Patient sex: M
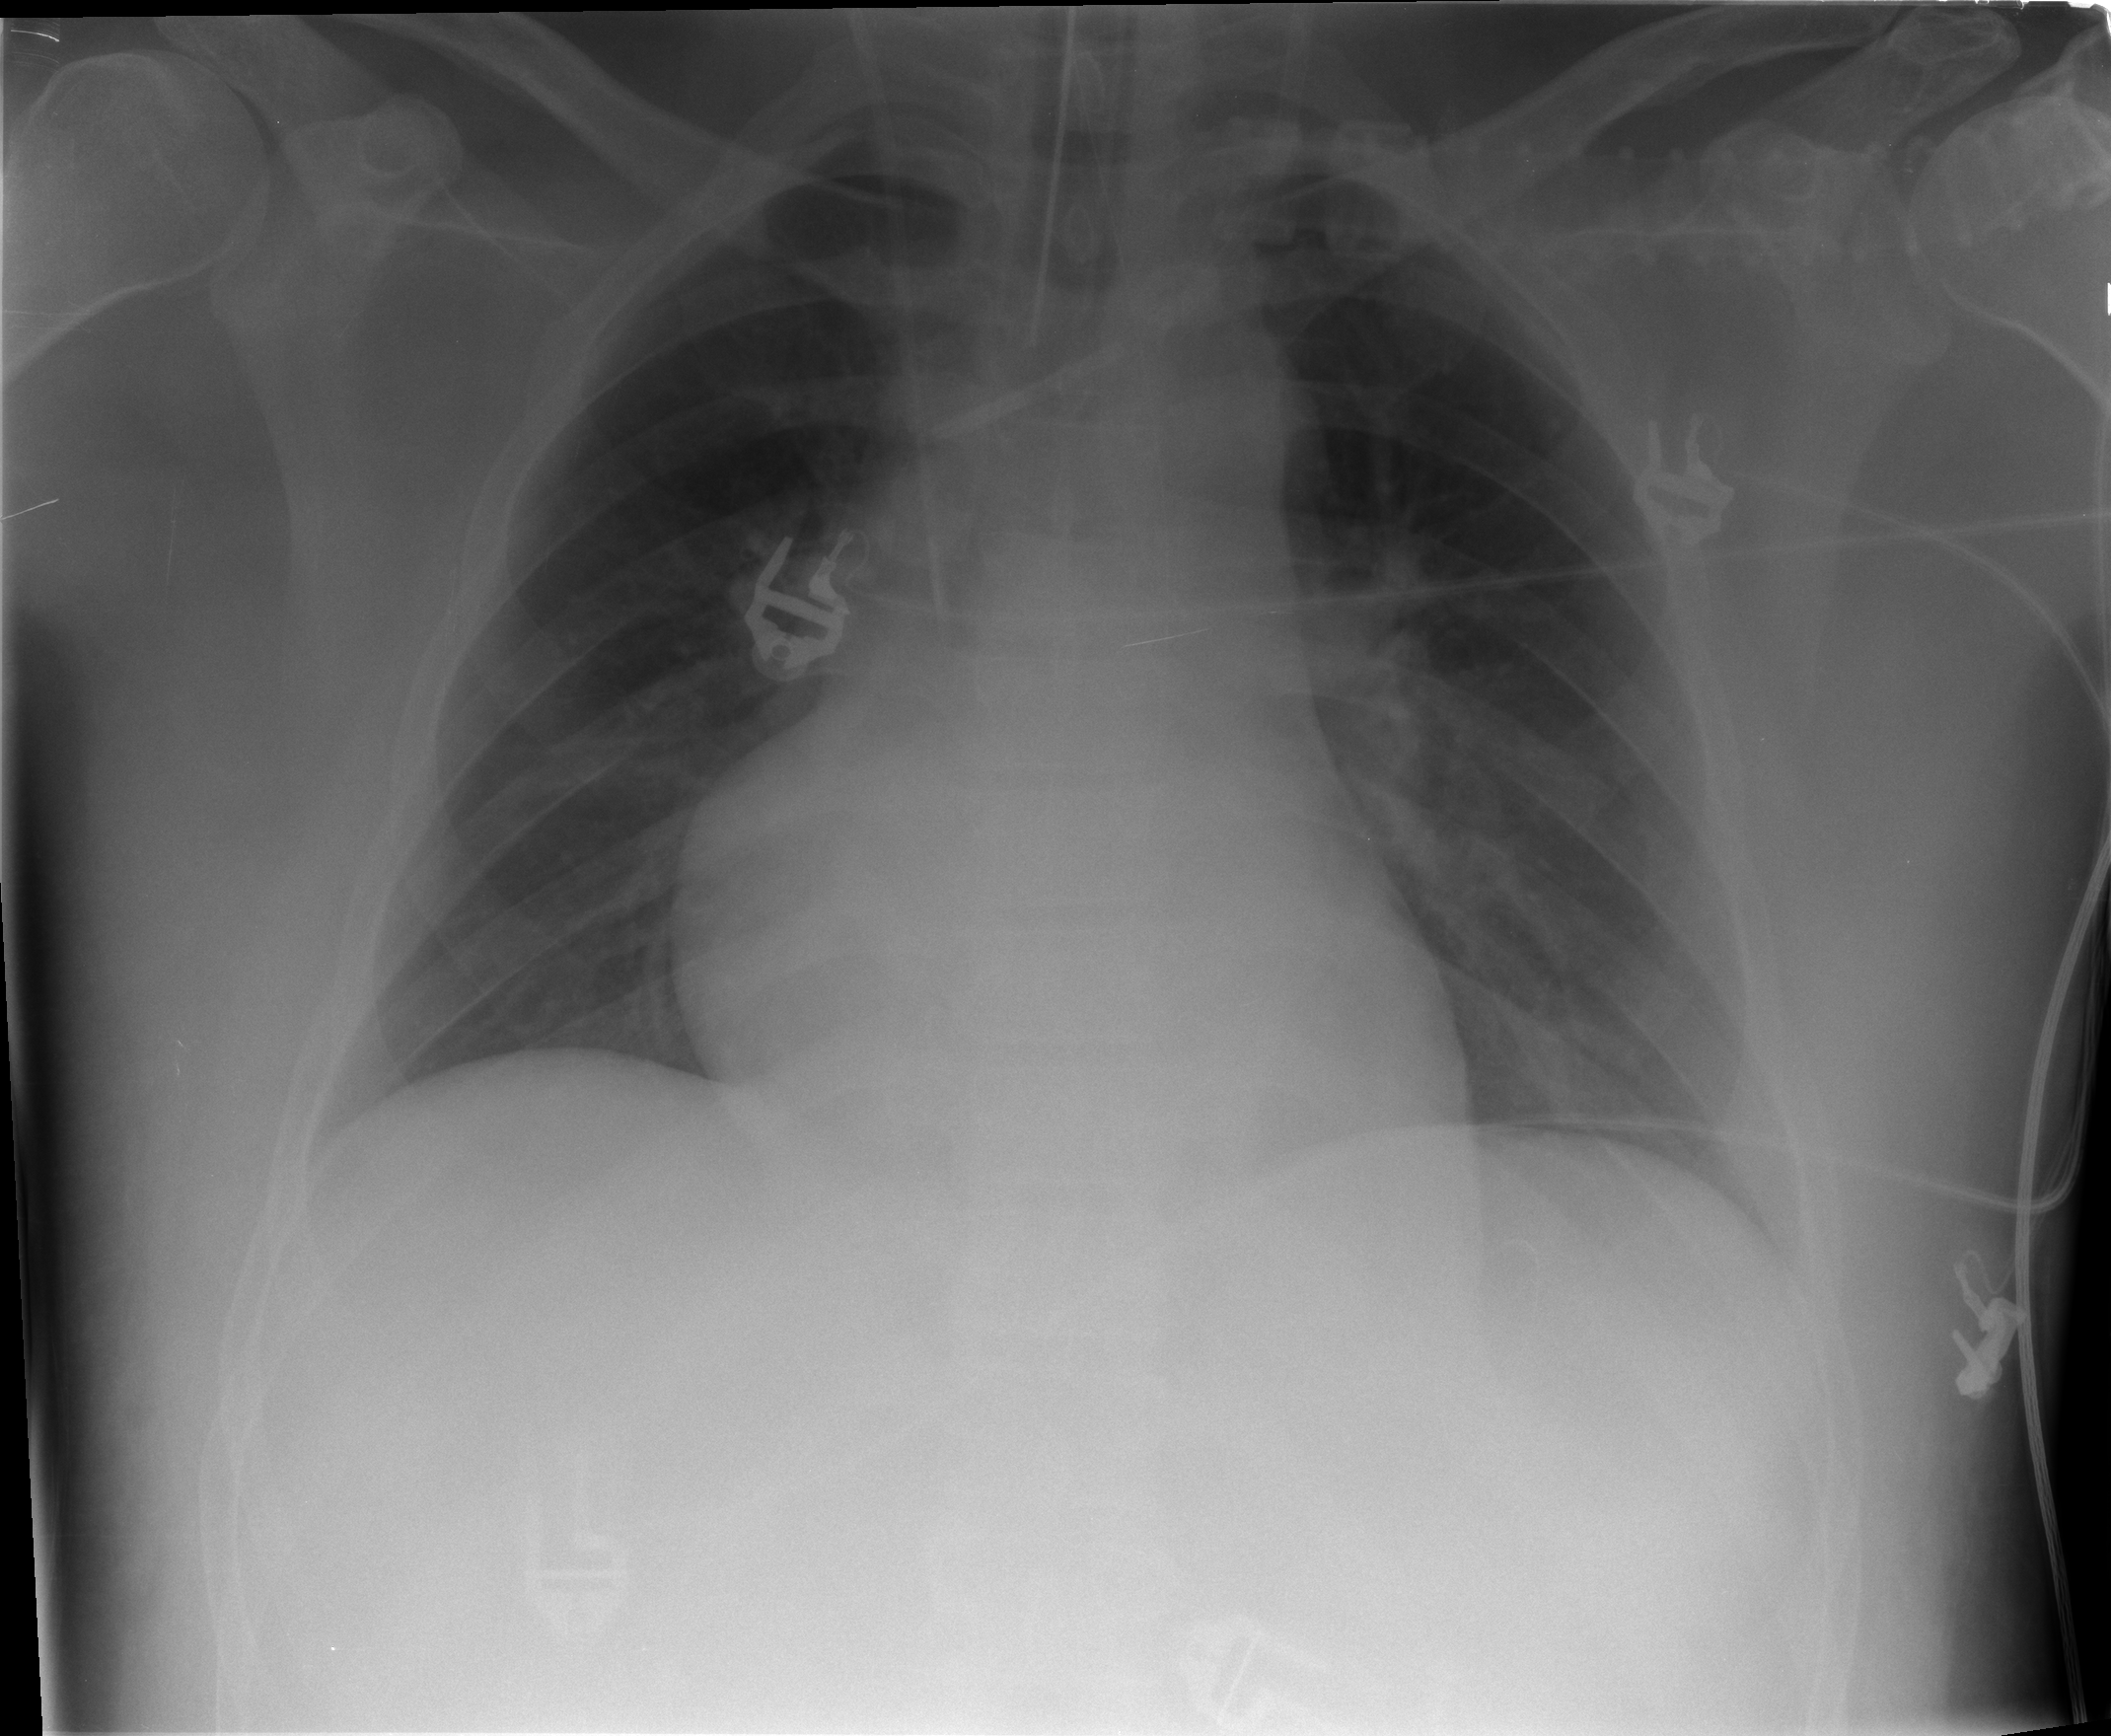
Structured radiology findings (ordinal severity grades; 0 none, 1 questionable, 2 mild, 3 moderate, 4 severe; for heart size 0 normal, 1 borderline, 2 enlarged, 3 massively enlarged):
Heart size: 2
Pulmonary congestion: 1
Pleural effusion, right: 0
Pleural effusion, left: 0
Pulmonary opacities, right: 0
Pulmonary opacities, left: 0
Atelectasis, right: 1
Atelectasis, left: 1